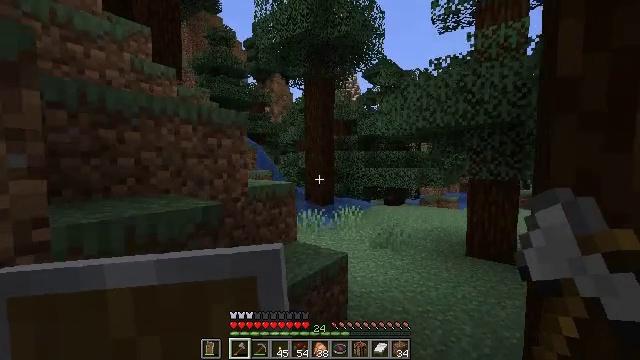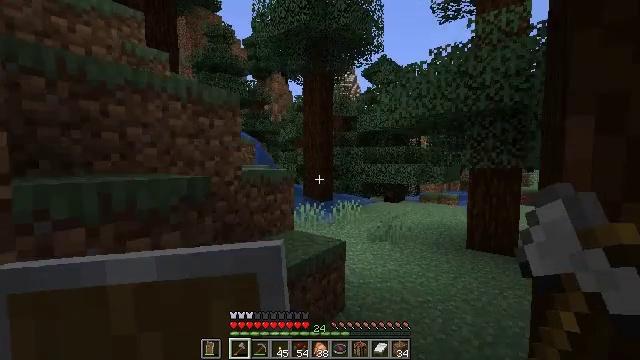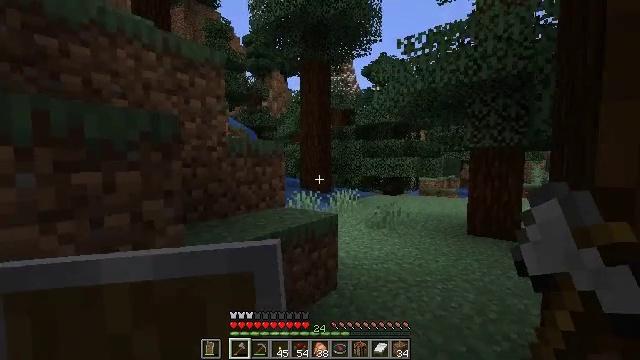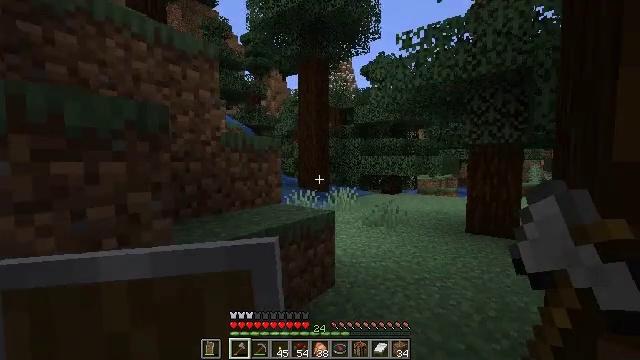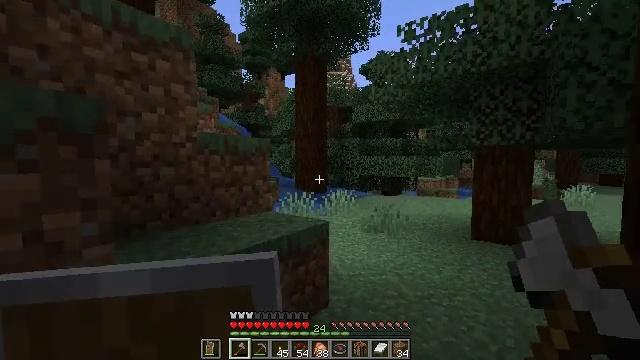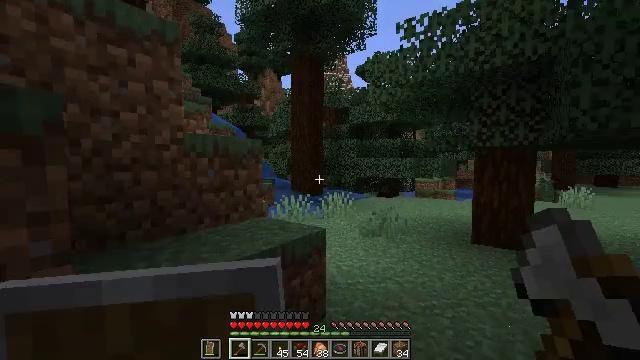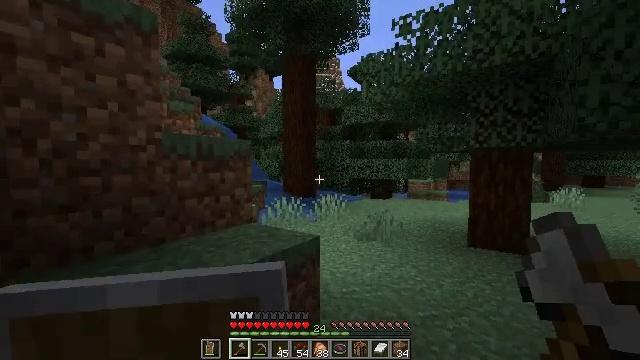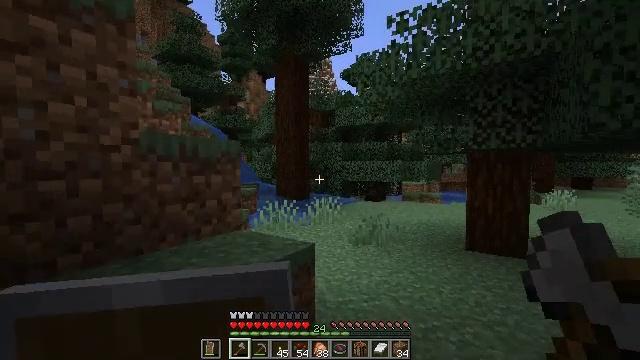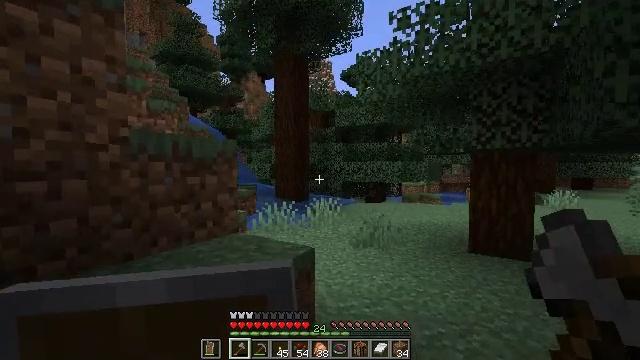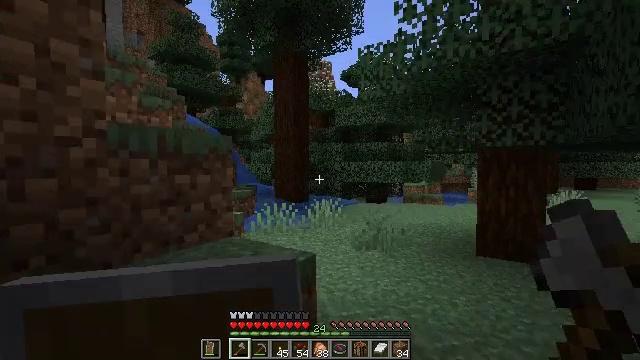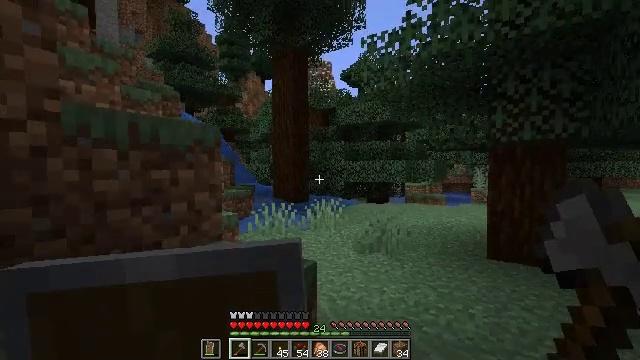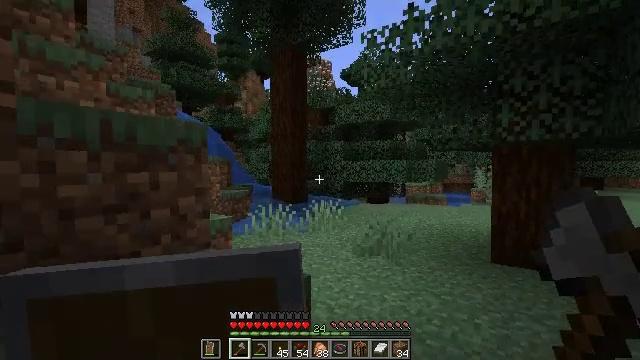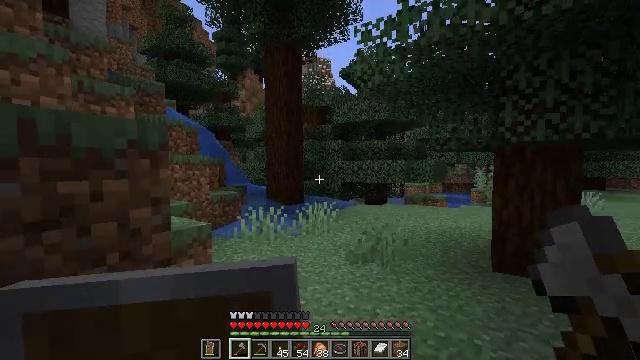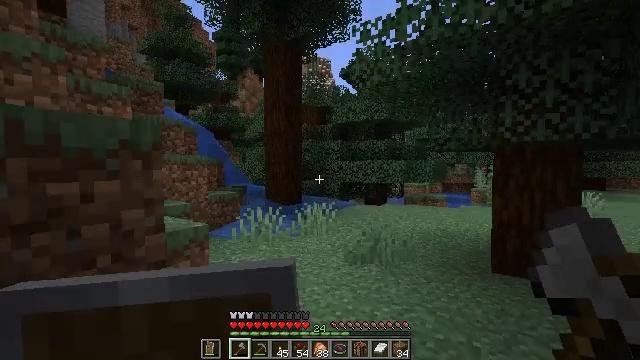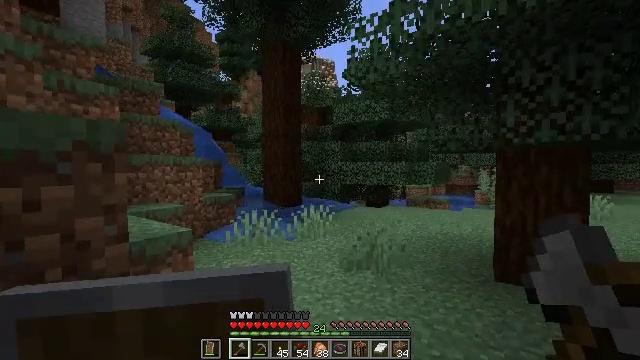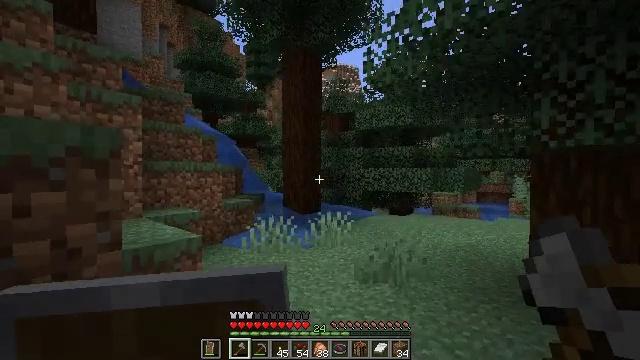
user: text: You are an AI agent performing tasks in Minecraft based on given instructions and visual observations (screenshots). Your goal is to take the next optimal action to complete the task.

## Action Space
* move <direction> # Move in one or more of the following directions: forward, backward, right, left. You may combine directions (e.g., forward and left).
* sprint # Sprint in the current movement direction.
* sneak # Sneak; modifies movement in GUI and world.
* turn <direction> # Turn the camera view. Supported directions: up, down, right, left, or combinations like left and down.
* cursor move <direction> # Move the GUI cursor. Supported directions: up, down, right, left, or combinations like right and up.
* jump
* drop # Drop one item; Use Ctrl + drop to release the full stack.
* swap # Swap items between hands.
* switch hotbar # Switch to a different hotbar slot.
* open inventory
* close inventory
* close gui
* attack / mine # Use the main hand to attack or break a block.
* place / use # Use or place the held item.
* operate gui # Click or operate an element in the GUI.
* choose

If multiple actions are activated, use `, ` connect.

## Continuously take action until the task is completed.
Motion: motion action
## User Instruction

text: Gather spruce leaves to collect foliage.
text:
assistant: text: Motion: move forward and move right
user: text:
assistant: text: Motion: move forward
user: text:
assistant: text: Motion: move forward
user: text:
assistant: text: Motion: move forward
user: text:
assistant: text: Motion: move forward
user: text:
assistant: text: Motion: move forward, turn right
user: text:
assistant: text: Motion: move forward, turn right
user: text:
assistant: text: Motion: move forward
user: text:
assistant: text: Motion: move forward
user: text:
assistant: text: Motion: move forward
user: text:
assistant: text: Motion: move forward and move right
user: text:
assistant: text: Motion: move forward and move right
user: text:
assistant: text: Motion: move forward and move right
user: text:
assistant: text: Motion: move forward and move right
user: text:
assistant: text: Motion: move forward and move right, turn left and up
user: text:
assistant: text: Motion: move forward and move right, turn left and up
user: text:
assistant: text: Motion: move forward and move right, turn left and up
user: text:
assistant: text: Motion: move forward and move right, turn left and up
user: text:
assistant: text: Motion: move forward and move right, turn left and up
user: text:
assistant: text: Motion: move forward and move right, turn up
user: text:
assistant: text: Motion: move forward and move right
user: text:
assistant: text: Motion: move forward and move right
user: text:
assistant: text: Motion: move forward and move right
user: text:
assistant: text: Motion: move forward and move right
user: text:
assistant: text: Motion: move forward and move right
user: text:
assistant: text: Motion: move forward and move right, turn left
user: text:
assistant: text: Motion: move forward and move right, turn left and up
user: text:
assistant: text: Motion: move forward and move right, turn left
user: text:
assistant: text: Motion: move forward and move right
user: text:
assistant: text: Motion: move forward and move right, turn left